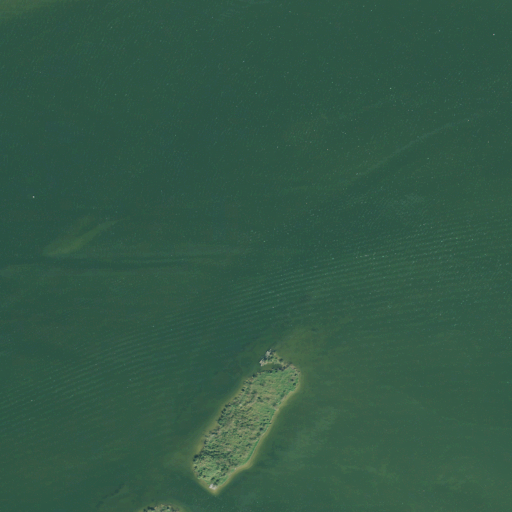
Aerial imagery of island in Texas named Diamond Island containing open water and herbaceous wetlands